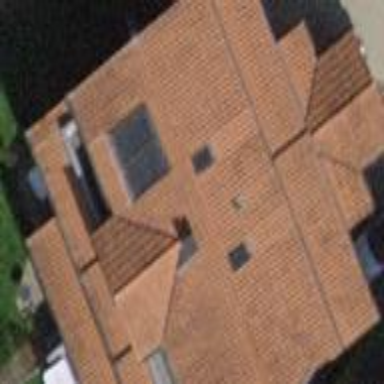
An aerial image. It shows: Terrace building with gabled roof.